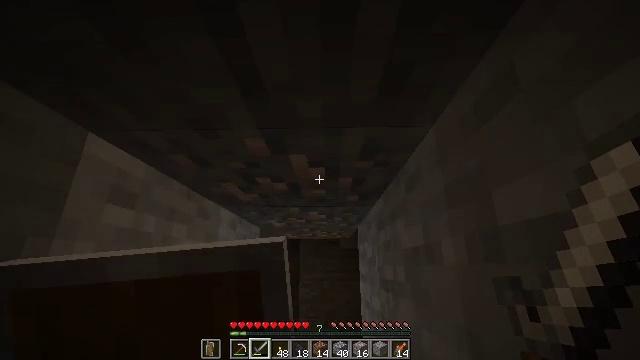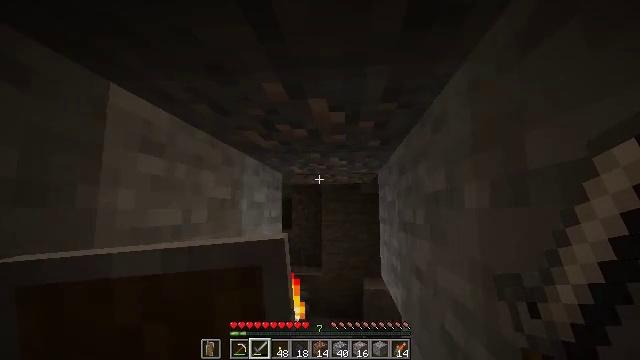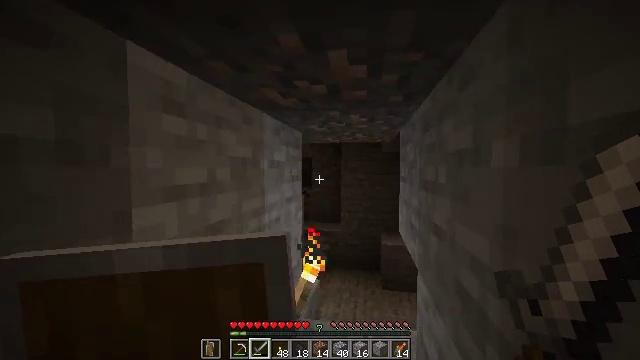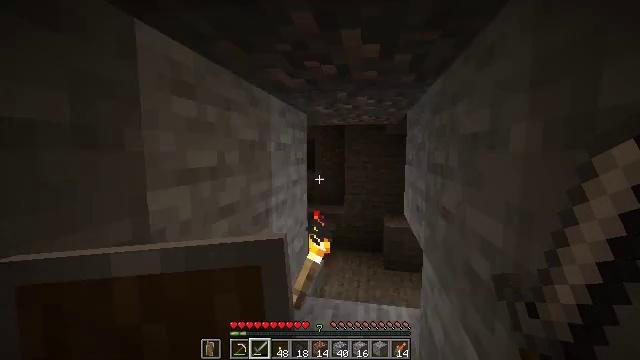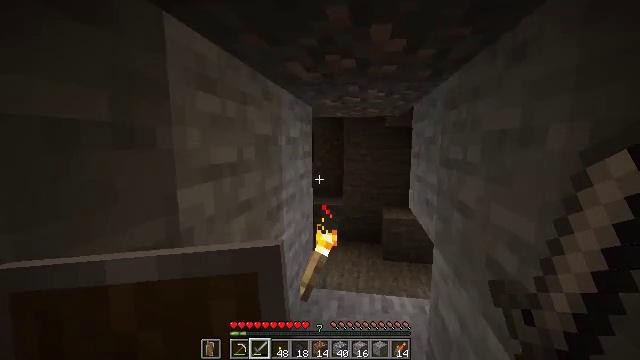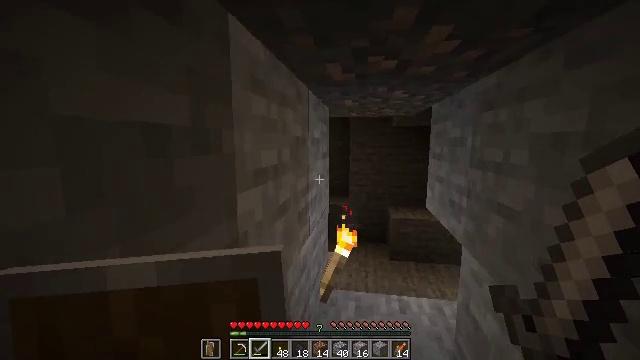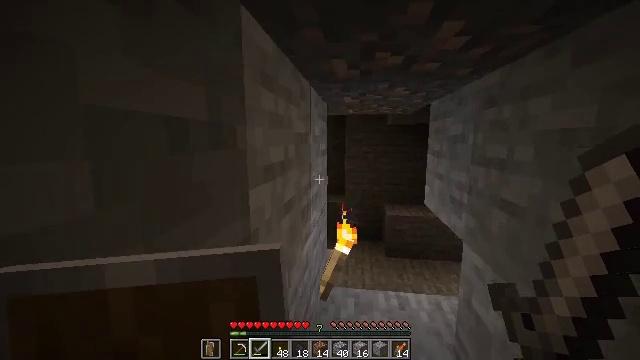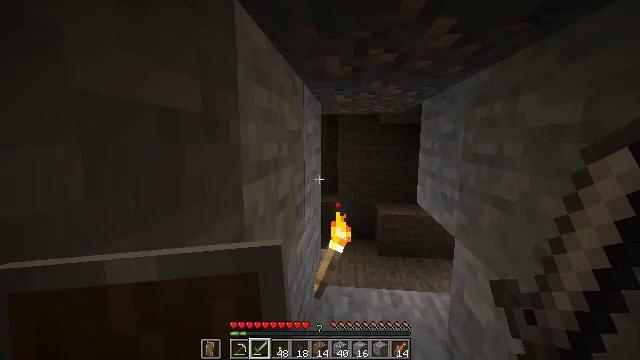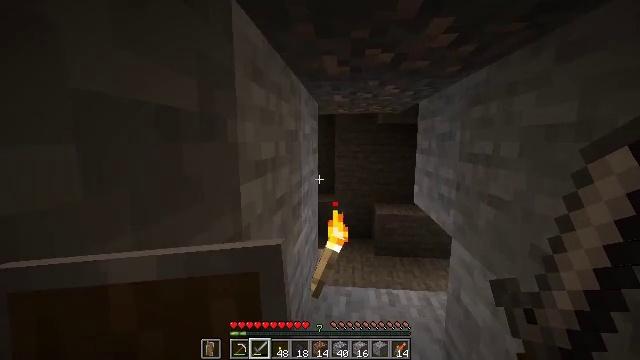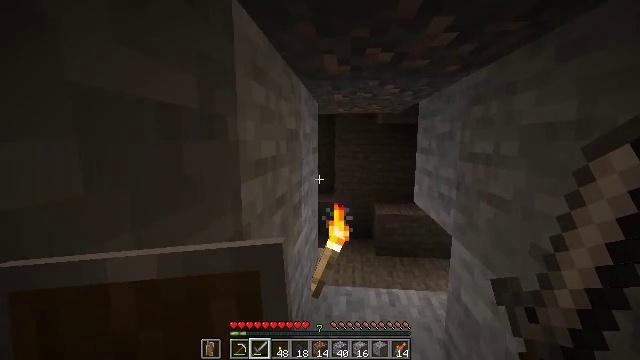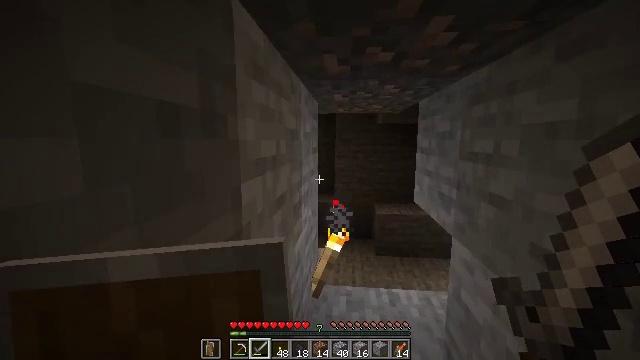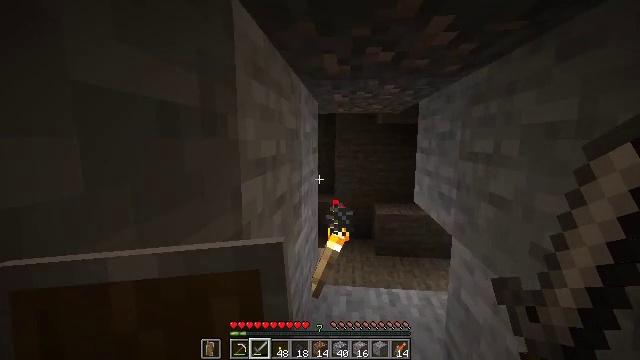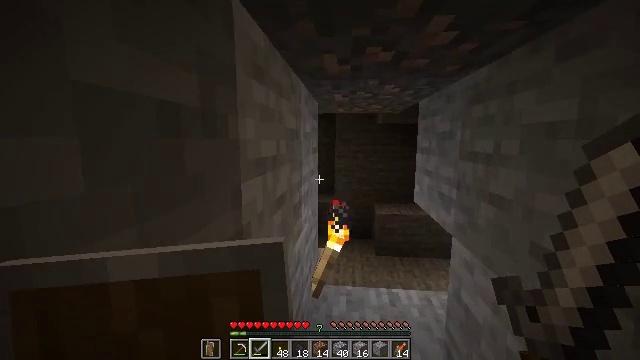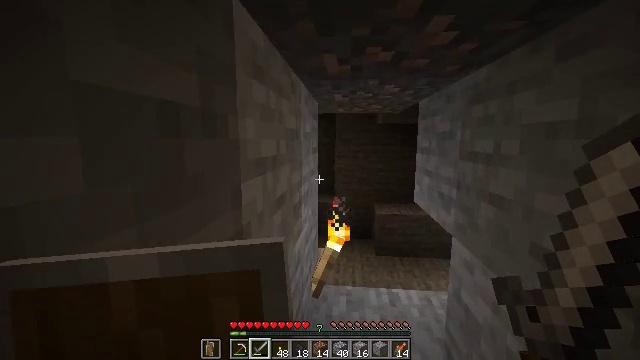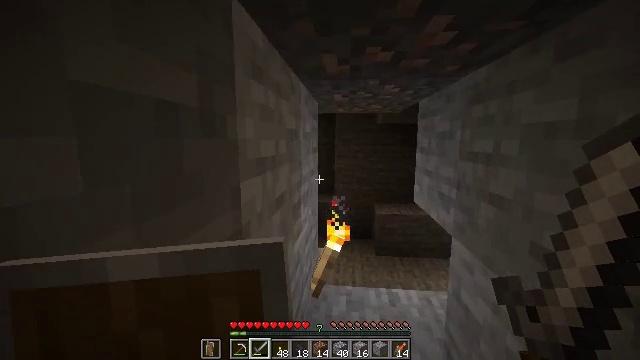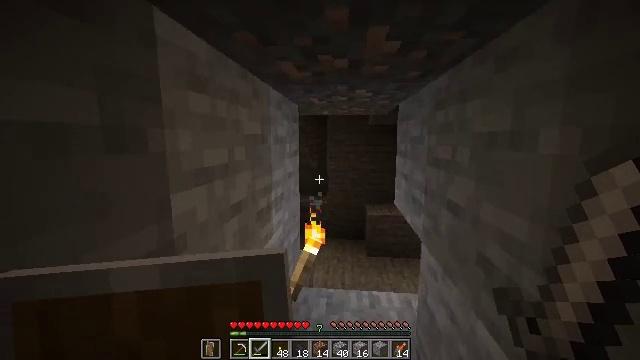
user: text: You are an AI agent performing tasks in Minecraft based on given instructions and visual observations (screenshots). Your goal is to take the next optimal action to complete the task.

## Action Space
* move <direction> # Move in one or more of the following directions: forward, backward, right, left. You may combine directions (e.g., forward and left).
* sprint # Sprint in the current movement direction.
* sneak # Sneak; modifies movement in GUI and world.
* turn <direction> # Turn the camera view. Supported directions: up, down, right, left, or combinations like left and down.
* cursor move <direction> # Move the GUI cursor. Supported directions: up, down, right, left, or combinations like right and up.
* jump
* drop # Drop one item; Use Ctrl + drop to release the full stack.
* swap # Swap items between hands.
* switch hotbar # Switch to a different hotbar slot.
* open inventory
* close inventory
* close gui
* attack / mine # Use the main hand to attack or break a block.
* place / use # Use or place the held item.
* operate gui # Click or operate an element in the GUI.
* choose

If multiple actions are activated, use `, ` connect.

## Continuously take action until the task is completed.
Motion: motion action
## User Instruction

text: Gather gravel by digging.
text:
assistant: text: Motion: turn left and down
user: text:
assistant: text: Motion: turn left and down
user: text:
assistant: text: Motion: move left, turn down
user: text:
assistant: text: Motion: move left, turn right and down
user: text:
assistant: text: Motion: move left
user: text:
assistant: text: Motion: turn right
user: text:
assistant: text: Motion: turn right
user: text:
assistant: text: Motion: no_op
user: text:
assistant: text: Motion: no_op
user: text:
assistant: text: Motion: no_op
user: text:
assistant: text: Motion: no_op
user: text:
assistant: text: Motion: no_op
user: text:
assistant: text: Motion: no_op
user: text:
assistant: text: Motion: move right
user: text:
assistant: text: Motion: move right
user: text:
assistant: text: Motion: move right, turn left
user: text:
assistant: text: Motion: move right, turn left
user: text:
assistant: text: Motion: move right
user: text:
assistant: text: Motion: move right, turn left
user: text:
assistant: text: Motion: turn left
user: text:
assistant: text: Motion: no_op
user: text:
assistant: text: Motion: no_op
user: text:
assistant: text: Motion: no_op
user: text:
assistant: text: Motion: no_op
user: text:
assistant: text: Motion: no_op
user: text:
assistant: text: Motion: no_op
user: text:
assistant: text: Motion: no_op
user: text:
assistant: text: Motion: no_op
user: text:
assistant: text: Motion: no_op
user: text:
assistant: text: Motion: no_op